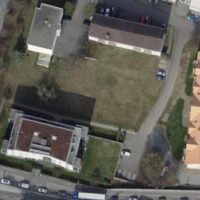
EUNIS habitat code: 54
Species observed at this site:
Campanula glomerata